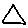
Label: triangle